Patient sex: F
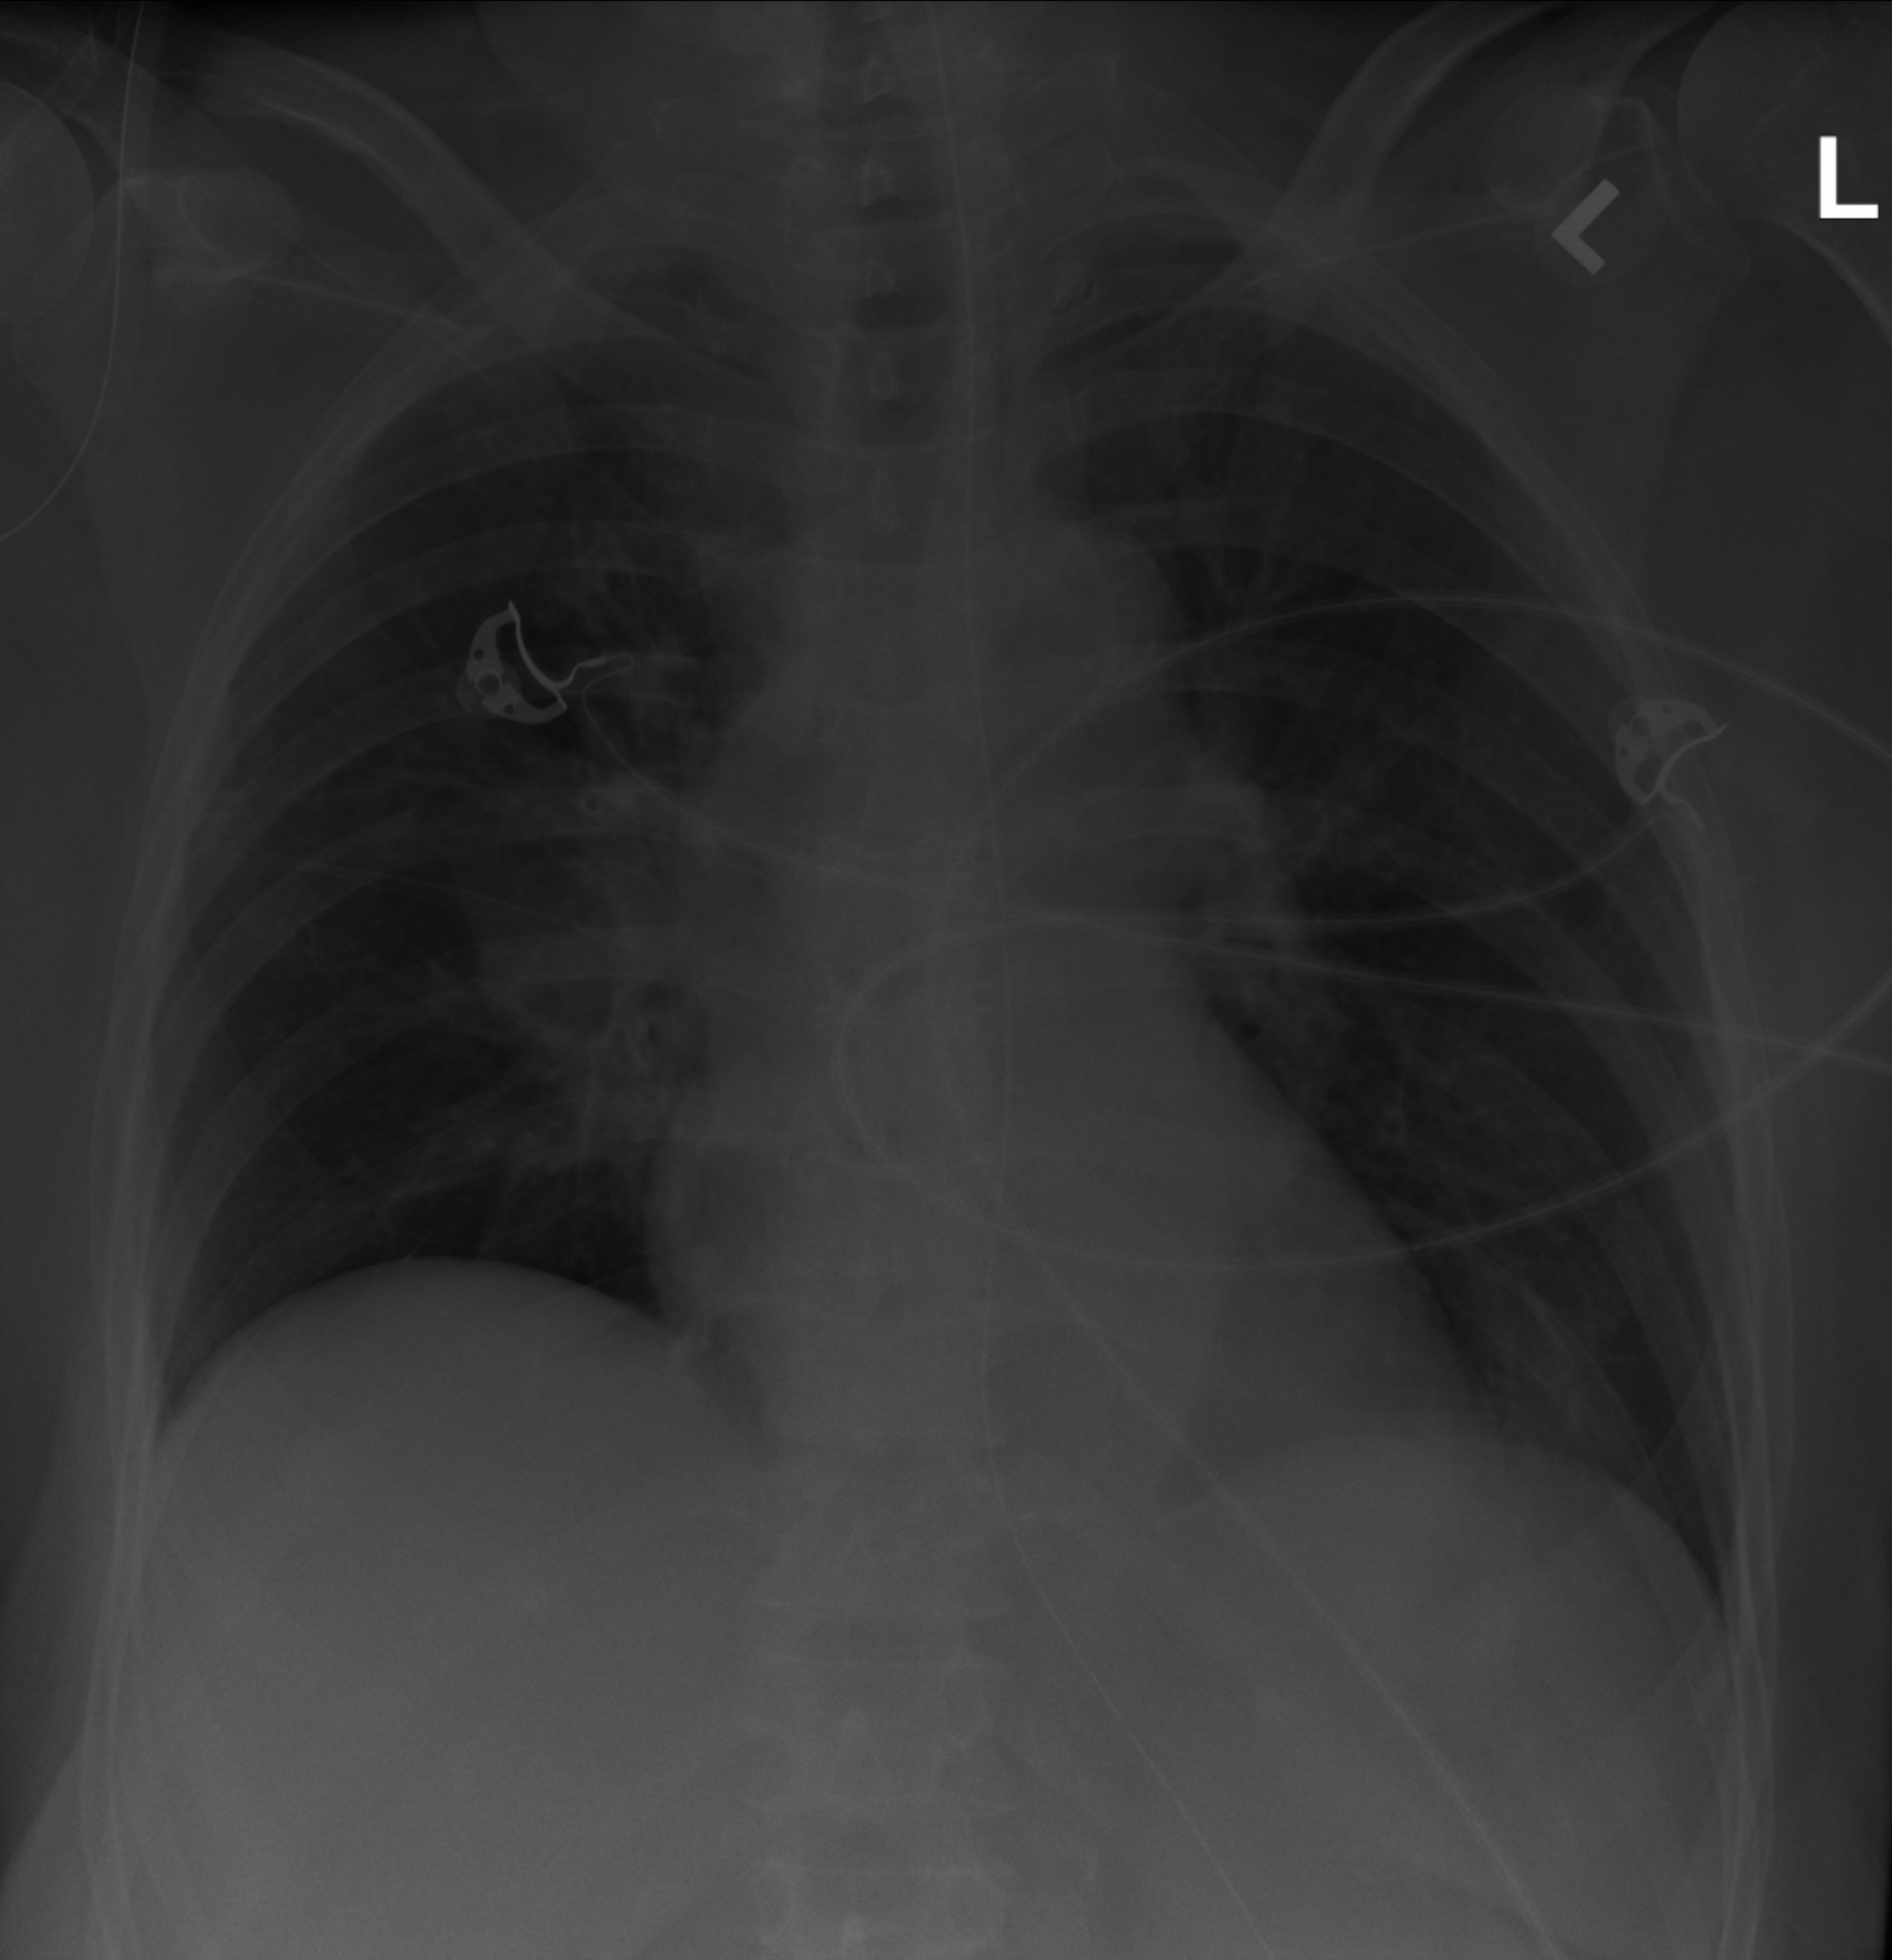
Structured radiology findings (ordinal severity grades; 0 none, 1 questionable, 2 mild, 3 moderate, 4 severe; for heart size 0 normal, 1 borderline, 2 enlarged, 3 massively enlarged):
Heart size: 1
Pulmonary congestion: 0
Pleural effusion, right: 0
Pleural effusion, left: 0
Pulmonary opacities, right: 1
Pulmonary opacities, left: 2
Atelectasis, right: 3
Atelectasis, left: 0